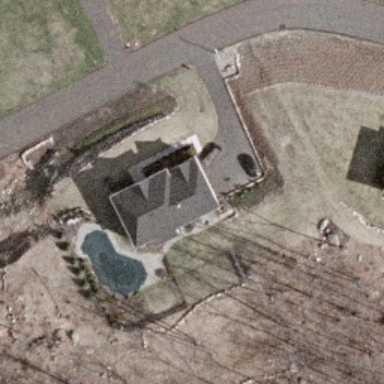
A villa with grey roofs is surrounded by trees and lawn in the sparse residential area .